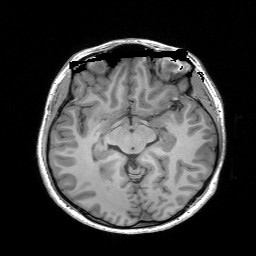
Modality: T1w
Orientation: coronal